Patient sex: M
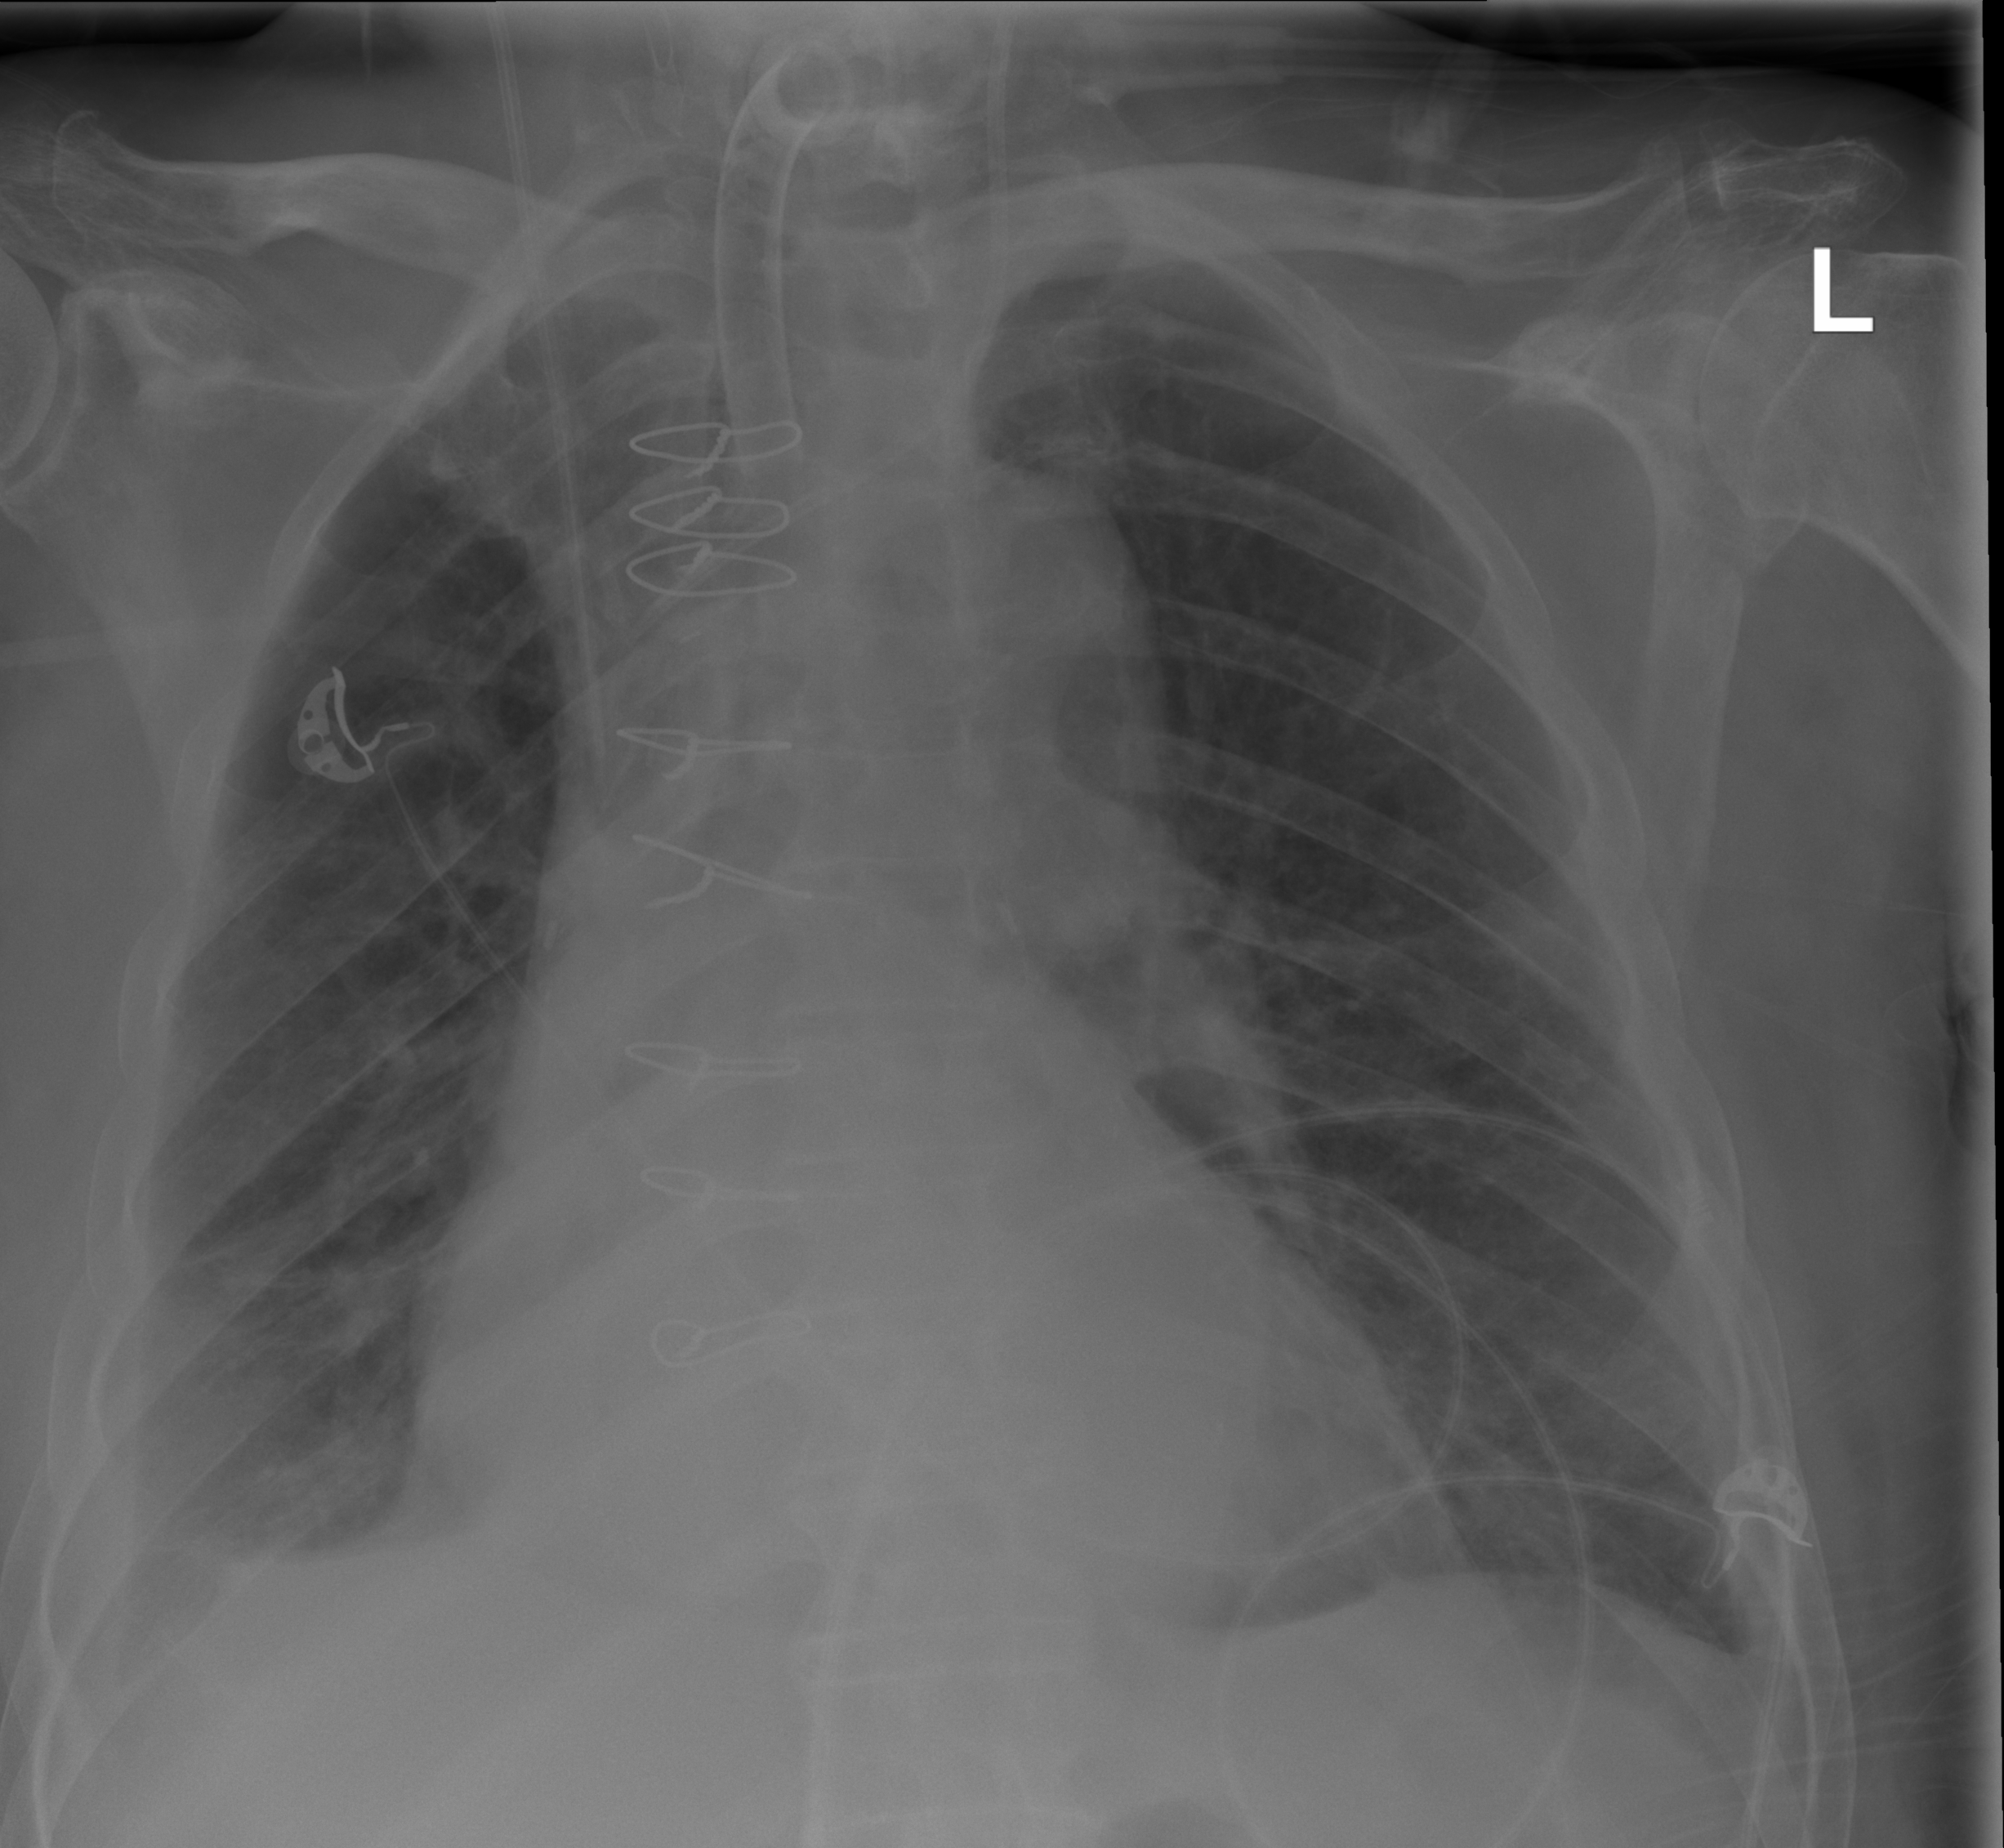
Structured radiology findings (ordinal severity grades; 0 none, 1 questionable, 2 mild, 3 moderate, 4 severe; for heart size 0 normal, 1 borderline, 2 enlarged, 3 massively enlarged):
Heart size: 2
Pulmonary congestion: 1
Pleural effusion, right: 2
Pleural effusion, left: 1
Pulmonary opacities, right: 2
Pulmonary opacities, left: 0
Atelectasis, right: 2
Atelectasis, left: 0